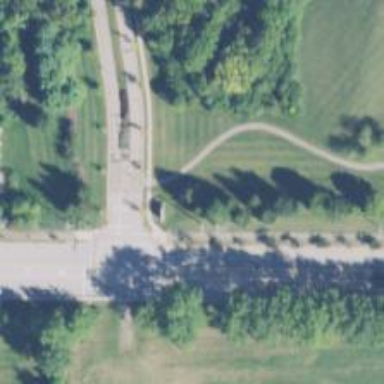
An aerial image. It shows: Crossing on cycleway.